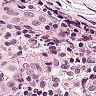
Metastatic tissue present: yes